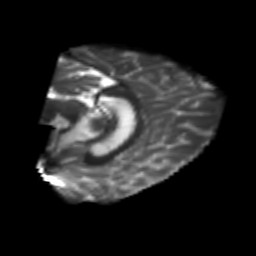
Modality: T2w
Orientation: sagittal
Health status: healthy
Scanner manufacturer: philips
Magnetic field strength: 3 T
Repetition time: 6.964 s
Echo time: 0.092 s